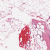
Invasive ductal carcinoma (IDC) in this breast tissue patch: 0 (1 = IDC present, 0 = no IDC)